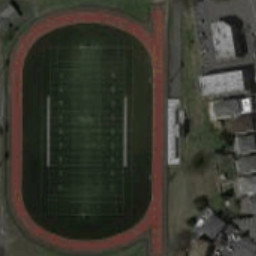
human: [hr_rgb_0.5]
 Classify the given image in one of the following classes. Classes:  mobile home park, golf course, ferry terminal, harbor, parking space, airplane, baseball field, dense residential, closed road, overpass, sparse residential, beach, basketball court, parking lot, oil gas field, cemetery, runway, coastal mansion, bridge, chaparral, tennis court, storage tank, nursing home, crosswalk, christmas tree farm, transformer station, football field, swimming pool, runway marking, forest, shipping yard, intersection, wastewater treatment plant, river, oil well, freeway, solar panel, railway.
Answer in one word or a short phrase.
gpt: football field